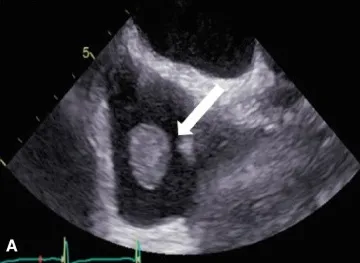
(A) Preoperative transesophageal echocardiography shows a mobile right atrial mass (arrow) on the Eustachian valve.
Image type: radiology (ultrasound)